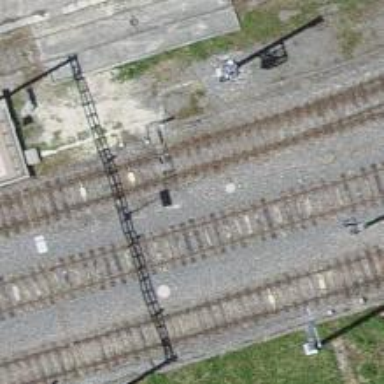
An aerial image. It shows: Railway switch.